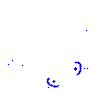
Particle: pion